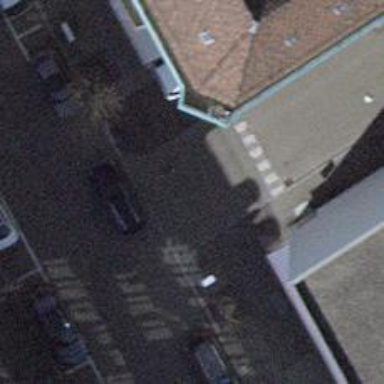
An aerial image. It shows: Unmarked crossing with traffic calming table on the road.